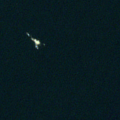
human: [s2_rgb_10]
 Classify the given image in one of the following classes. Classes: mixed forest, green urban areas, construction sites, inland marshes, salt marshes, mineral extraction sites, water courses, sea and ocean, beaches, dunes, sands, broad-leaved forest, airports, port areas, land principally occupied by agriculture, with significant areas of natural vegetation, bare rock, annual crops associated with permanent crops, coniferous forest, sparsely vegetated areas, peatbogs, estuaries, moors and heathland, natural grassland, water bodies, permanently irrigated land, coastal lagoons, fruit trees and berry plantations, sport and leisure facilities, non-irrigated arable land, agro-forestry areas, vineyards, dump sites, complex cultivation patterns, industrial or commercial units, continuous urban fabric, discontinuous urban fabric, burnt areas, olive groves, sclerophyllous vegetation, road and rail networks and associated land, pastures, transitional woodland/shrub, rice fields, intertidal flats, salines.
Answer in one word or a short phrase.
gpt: sea and ocean